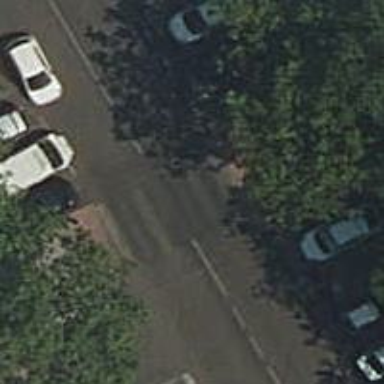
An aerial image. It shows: Marked road crossing.